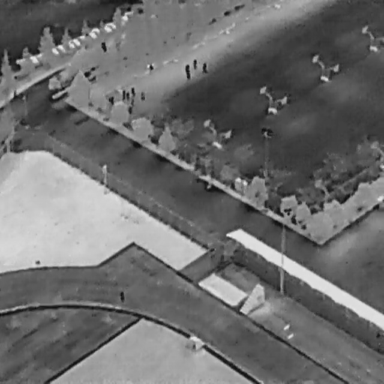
There are ten People in the infrared image.